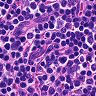
Metastatic tissue present: no